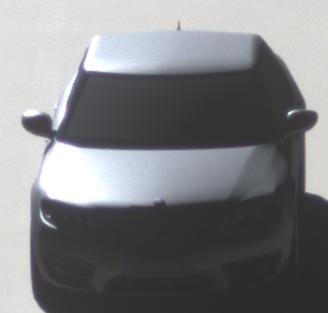
Make: Saab
Model: 5-Sep
Detailed model: 9-5 1.6T
Model produced from: 2010/06
Model produced until: 2011/12
Doors: 4
Color: gray
Road condition: dry road
Daytime: midday
Contrast: high contrast